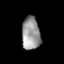
Tissue: lung
Cell type: Epithelial cells
Senescence score: 0.1801
Nuclear area (px): 590
Mean DAPI intensity: 151.836